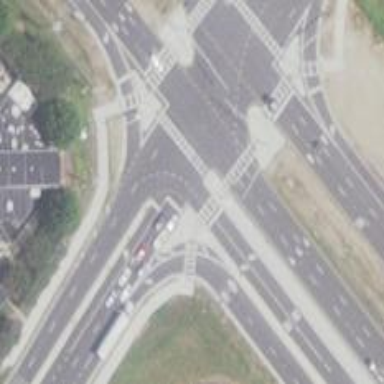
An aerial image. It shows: Trunk link highway with asphalt surface.